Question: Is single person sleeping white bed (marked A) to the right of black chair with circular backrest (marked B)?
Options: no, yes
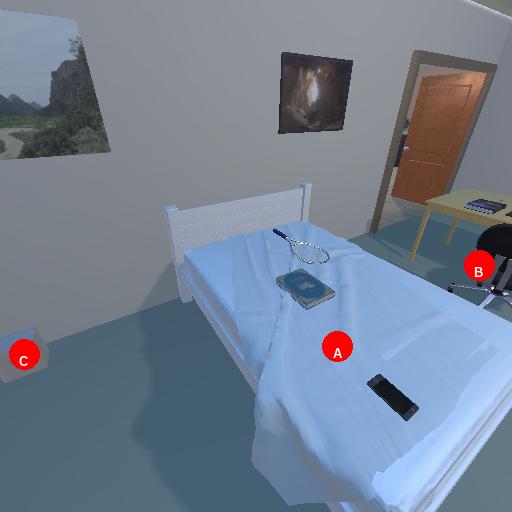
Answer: no